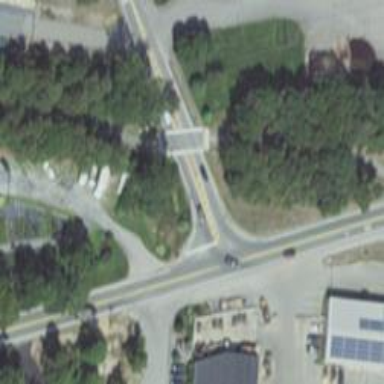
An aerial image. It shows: Marked crossing with lines on the road.